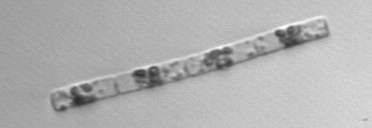
Label: Leptocylindrus